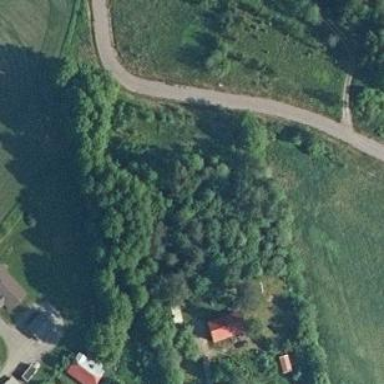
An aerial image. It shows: Beautiful woodland area.